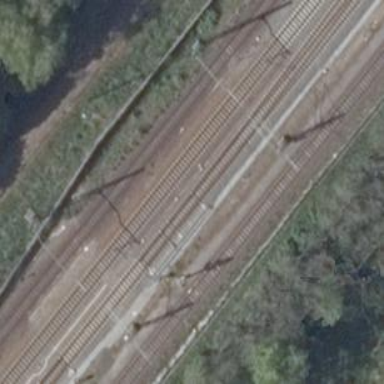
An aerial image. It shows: Railway switch with the turnout on the left side.